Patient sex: M
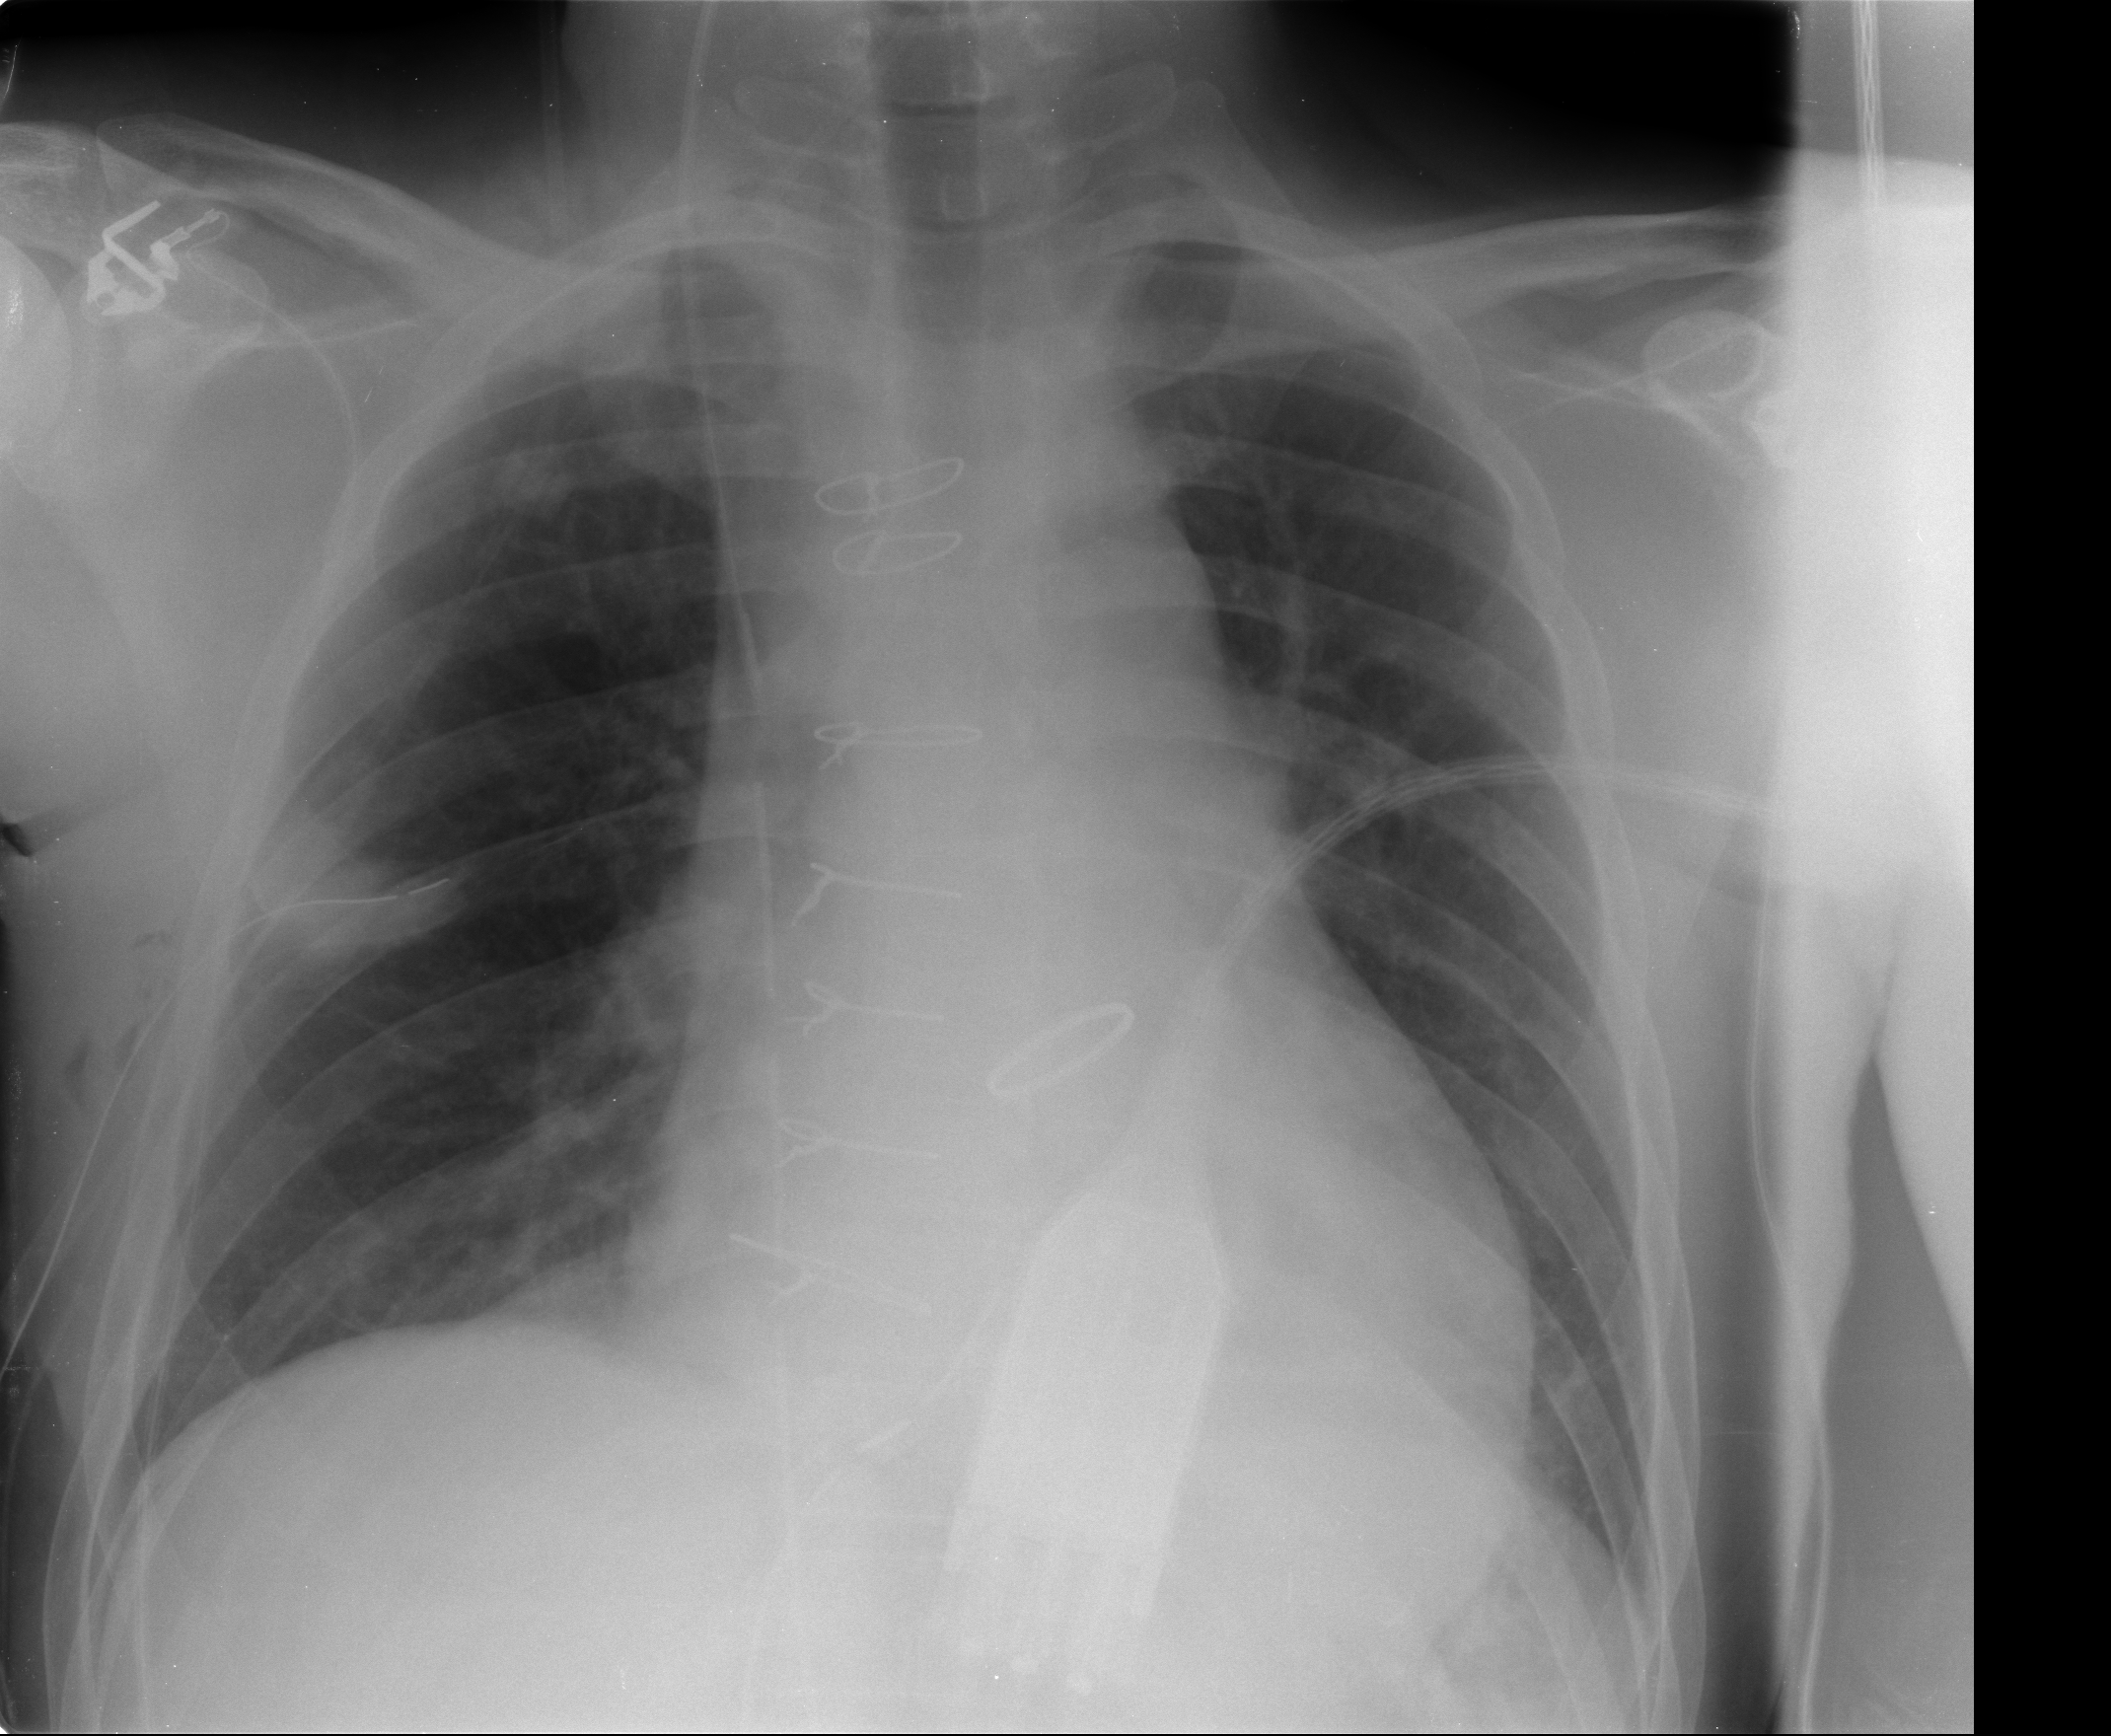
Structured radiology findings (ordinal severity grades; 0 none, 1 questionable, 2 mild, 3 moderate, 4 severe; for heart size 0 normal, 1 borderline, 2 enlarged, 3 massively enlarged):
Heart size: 2
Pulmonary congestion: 2
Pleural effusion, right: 2
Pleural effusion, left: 0
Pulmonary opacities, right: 0
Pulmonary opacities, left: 0
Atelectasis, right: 2
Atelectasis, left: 0